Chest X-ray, PA view. Patient: 29 years old, sex F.
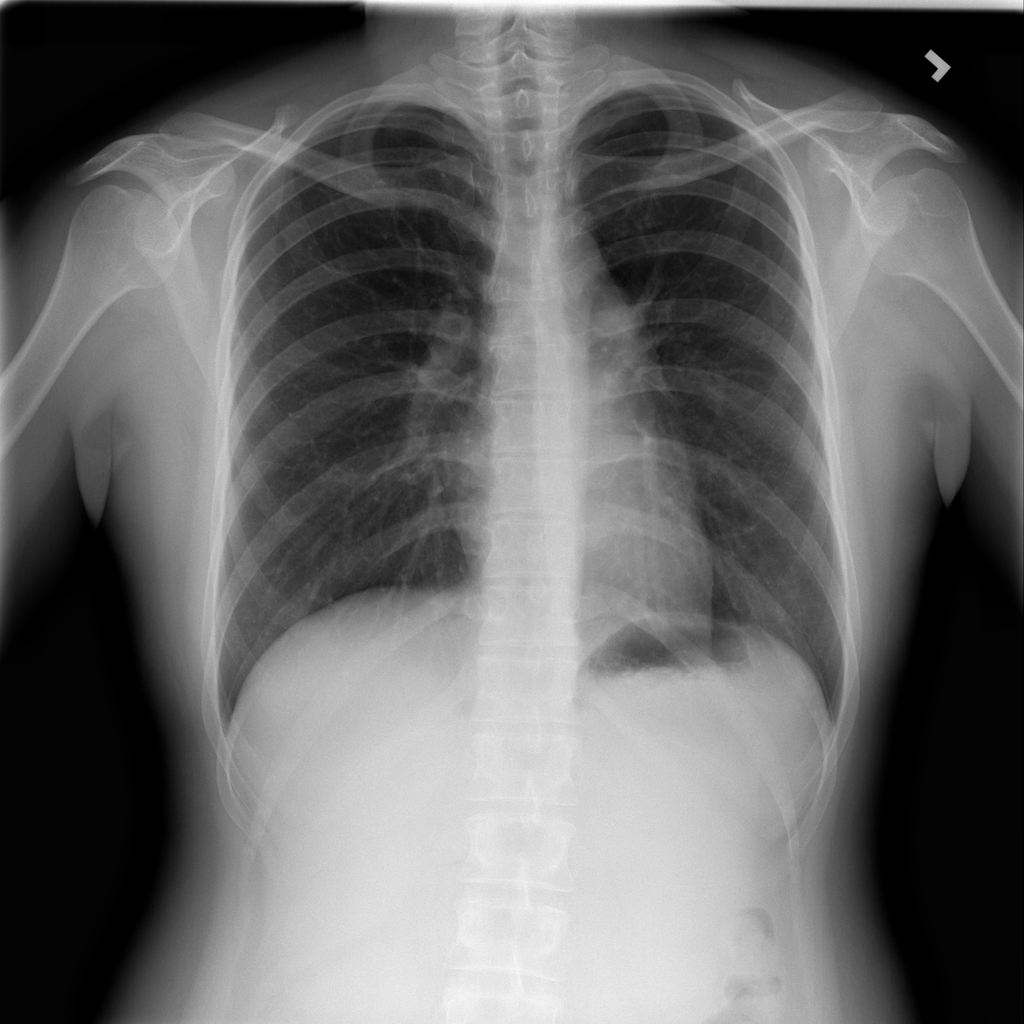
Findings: No Finding